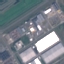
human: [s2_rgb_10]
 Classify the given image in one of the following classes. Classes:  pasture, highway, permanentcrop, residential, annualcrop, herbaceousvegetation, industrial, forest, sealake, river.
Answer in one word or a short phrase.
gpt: Industrial